高二 · 度量几何学
13. 如图所示, 为了解某海域海底构造, 在海平面内一条直线上的 $A 、 B 、 C$ 三点进行测量. 已知 $A B=50 \mathrm{~m}, B C=120 \mathrm{~m}$, 于 $A$ 处测得水深 $A D=80 \mathrm{~m}$, 于 $B$ 处测得水深 $B E=200$ $\mathrm{m}$, 于 $C$ 处测得水深 $C F=110 \mathrm{~m}$, 求 $\angle D E F$ 的余弦值.

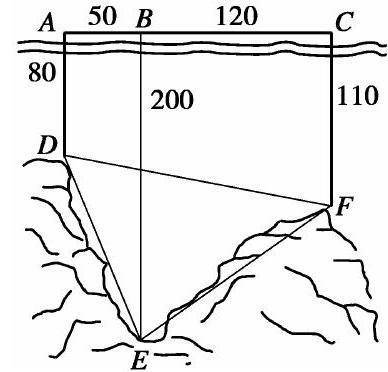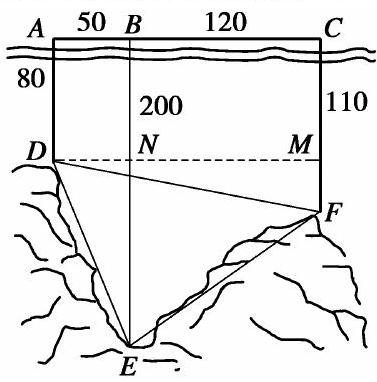
答案: 作 $D M / / A C$ 交 $B E$ 于 $N$, 交 $C F$ 于 $M$.

$D F=\sqrt{M F^{2}+D M^{2}}=\sqrt{30^{2}+170^{2}}=10 \sqrt{298}(\mathrm{~m})$,

$D E=\sqrt{D N^{2}+E N^{2}}=\sqrt{50^{2}+120^{2}}=130(\mathrm{~m})$,

$E F=\sqrt{(B E-F C)^{2}+B C^{2}}=\sqrt{90^{2}+120^{2}}=150(\mathrm{~m})$.

在 $\triangle D E F$ 中, 由余弦定理的变形公式, 得

$\cos \angle D E F=\frac{D E^{2}+E F^{2}-D F^{2}}{2 D E \cdot E F}=\frac{130^{2}+150^{2}-10^{2} \times 298}{2 \times 130 \times 150}=\frac{16}{65}$.

即 $\angle D E F$ 的余弦值为 $\frac{16}{65}$.